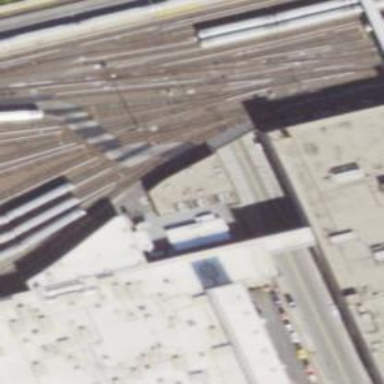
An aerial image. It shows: Electrified railway yard with rail tracks.